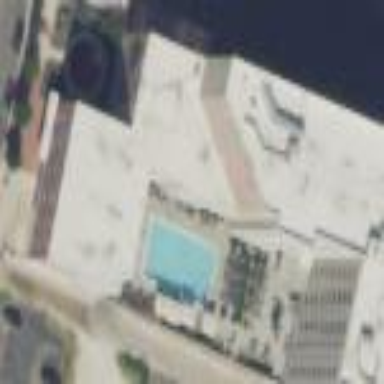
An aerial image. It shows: Hotel building.